The plot is a Hilbert-envelope spectrum of a rotating bearing's acceleration signal, annotated with the bearing's characteristic defect frequencies. Classify the bearing condition as one of: normal, inner_race, outer_race, ball.
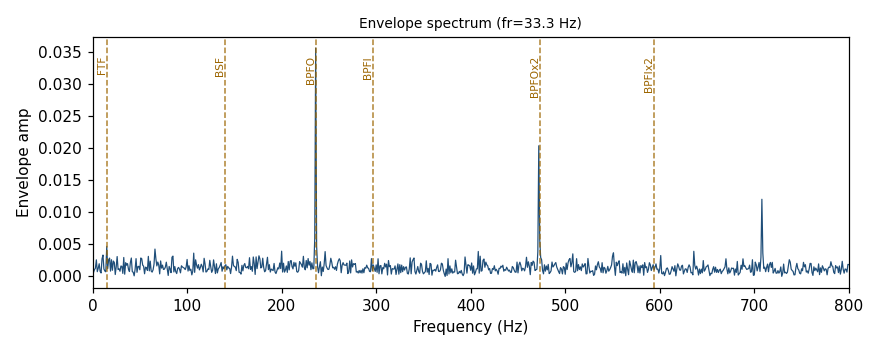
Answer: outer_race